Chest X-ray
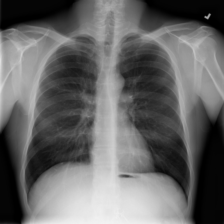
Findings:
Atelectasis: negative
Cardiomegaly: negative
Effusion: negative
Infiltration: negative
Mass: negative
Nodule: negative
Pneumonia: negative
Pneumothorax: negative
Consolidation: negative
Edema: negative
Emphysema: negative
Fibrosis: negative
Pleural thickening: negative
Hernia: negative